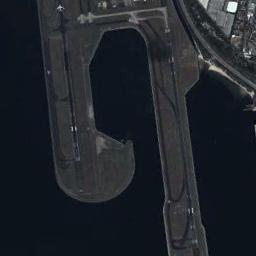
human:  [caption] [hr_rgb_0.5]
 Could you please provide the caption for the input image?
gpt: A runway at the airport is surrounded by a deep blue sea with several airport houses next to the runway .

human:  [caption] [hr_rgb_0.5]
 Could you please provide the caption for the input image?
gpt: An airport with some staggered runways next to the sea and some buildings beside .

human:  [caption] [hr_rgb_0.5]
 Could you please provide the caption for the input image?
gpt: There is an airport with many runways are surrounded by water .

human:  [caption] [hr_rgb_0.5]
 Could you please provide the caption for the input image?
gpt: There are two broad crossing runways here .

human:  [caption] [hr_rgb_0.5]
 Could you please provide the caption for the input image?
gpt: The runway of the airport is next to a cluster of buildings .